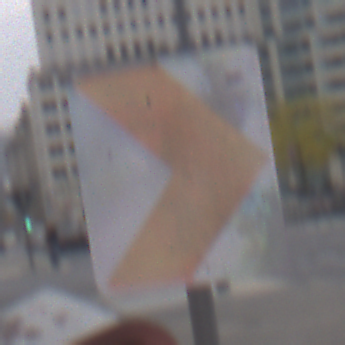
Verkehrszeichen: RichtungstafelnInKurvenKleinLinks
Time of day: MorningAfternoon
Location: Outdoor (Urban)
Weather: Overcast
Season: NotSpecified
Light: Natural